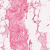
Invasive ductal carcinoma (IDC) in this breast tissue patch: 0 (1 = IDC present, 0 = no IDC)